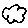
Label: cloud